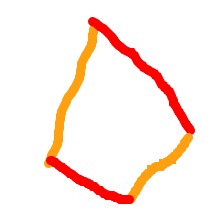
Shape: kite